Question: I'm trying to delete all slides on a PowerPoint shape with VBA. What i'm trying to do is simply:
'''
For Each sld In ActivePresentation.Slides
For Each sh In sld.Shapes
sh.Delete
Next
Next
'''
But this does not delete all shapes as illustrated in the image below: (The grey arrow is a shape i'm adding before running the code below, but doesn't dissapear either)
Any idea on what i'm doing wrong?

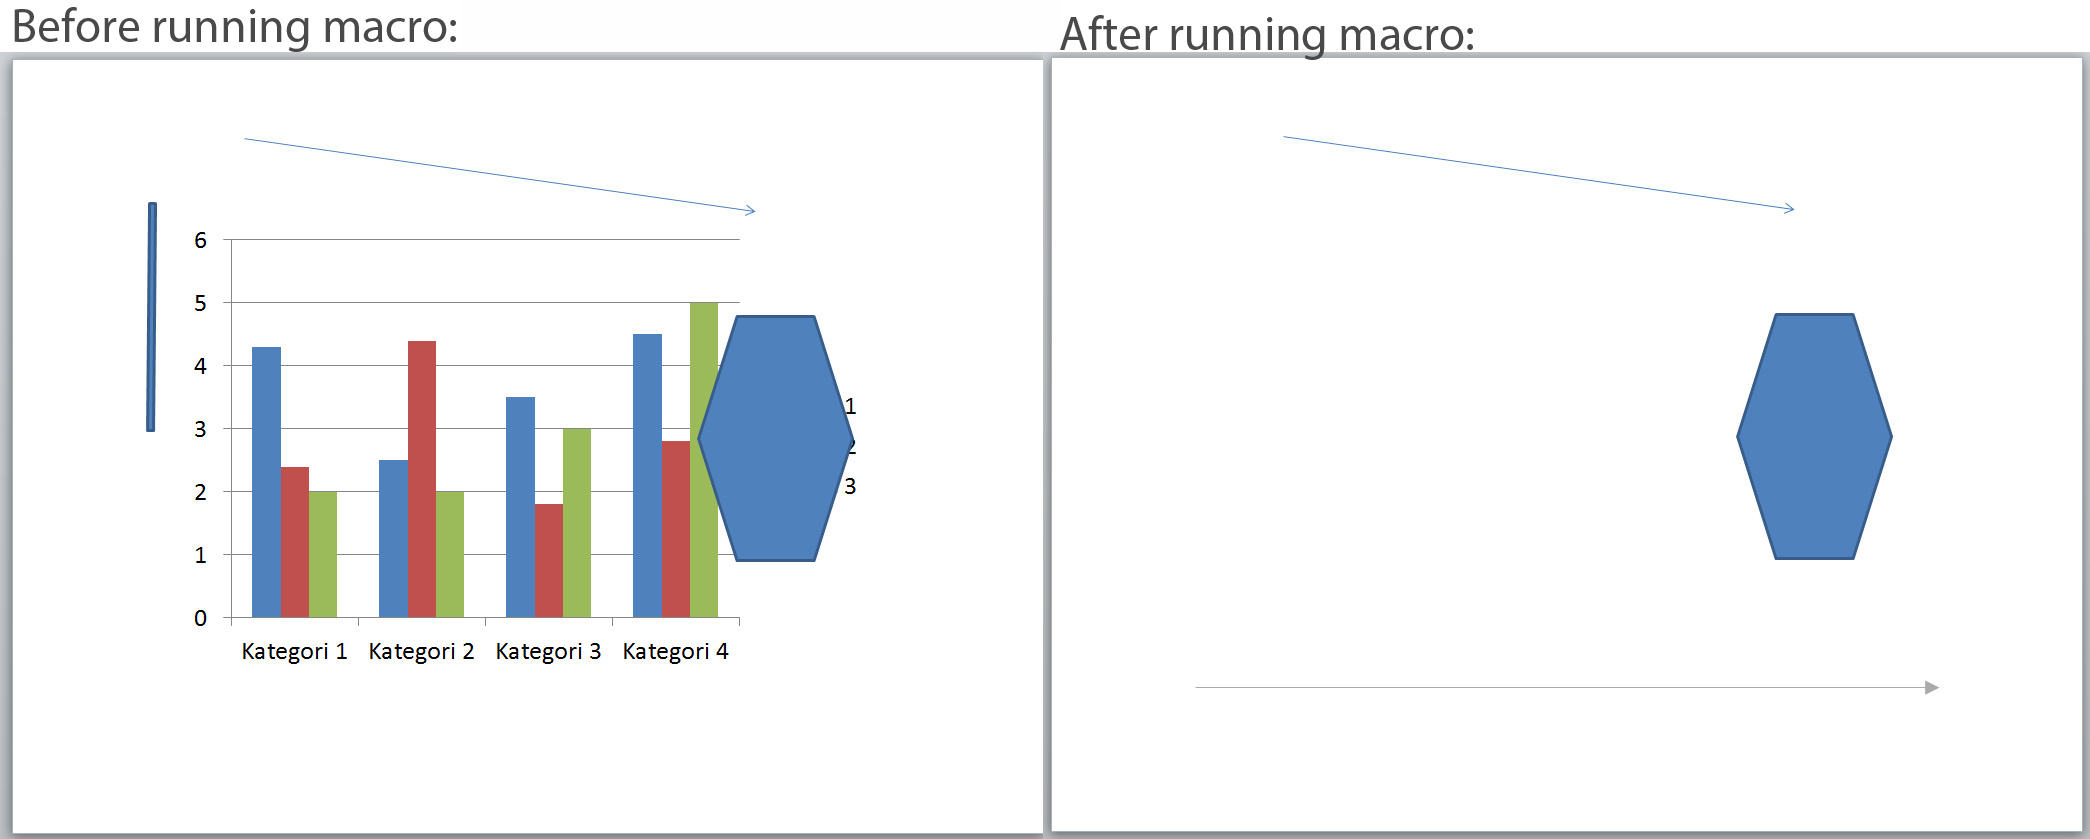
Answer: That truly is interesting and I was able to re-create the problem. I also first tried to take a count and iterate through the count; however, the problem is that how many shapes are on there refreshes real-time. What I mean is if it counted the shapes at one point in time as 2 shapes, then when a shape is deleted there are only 1 shape on there. Therefore your best bet is to loop through the count of shapes deleting the first shape each time as such.
'''
For Each sld In ActivePresentation.Slides
TotalShapes = sld.Shapes.Count
For i = TotalShapes to 1 step -1
sld.Shapes(i).Delete
Next
Next
'''
Thanks,
Sean W.